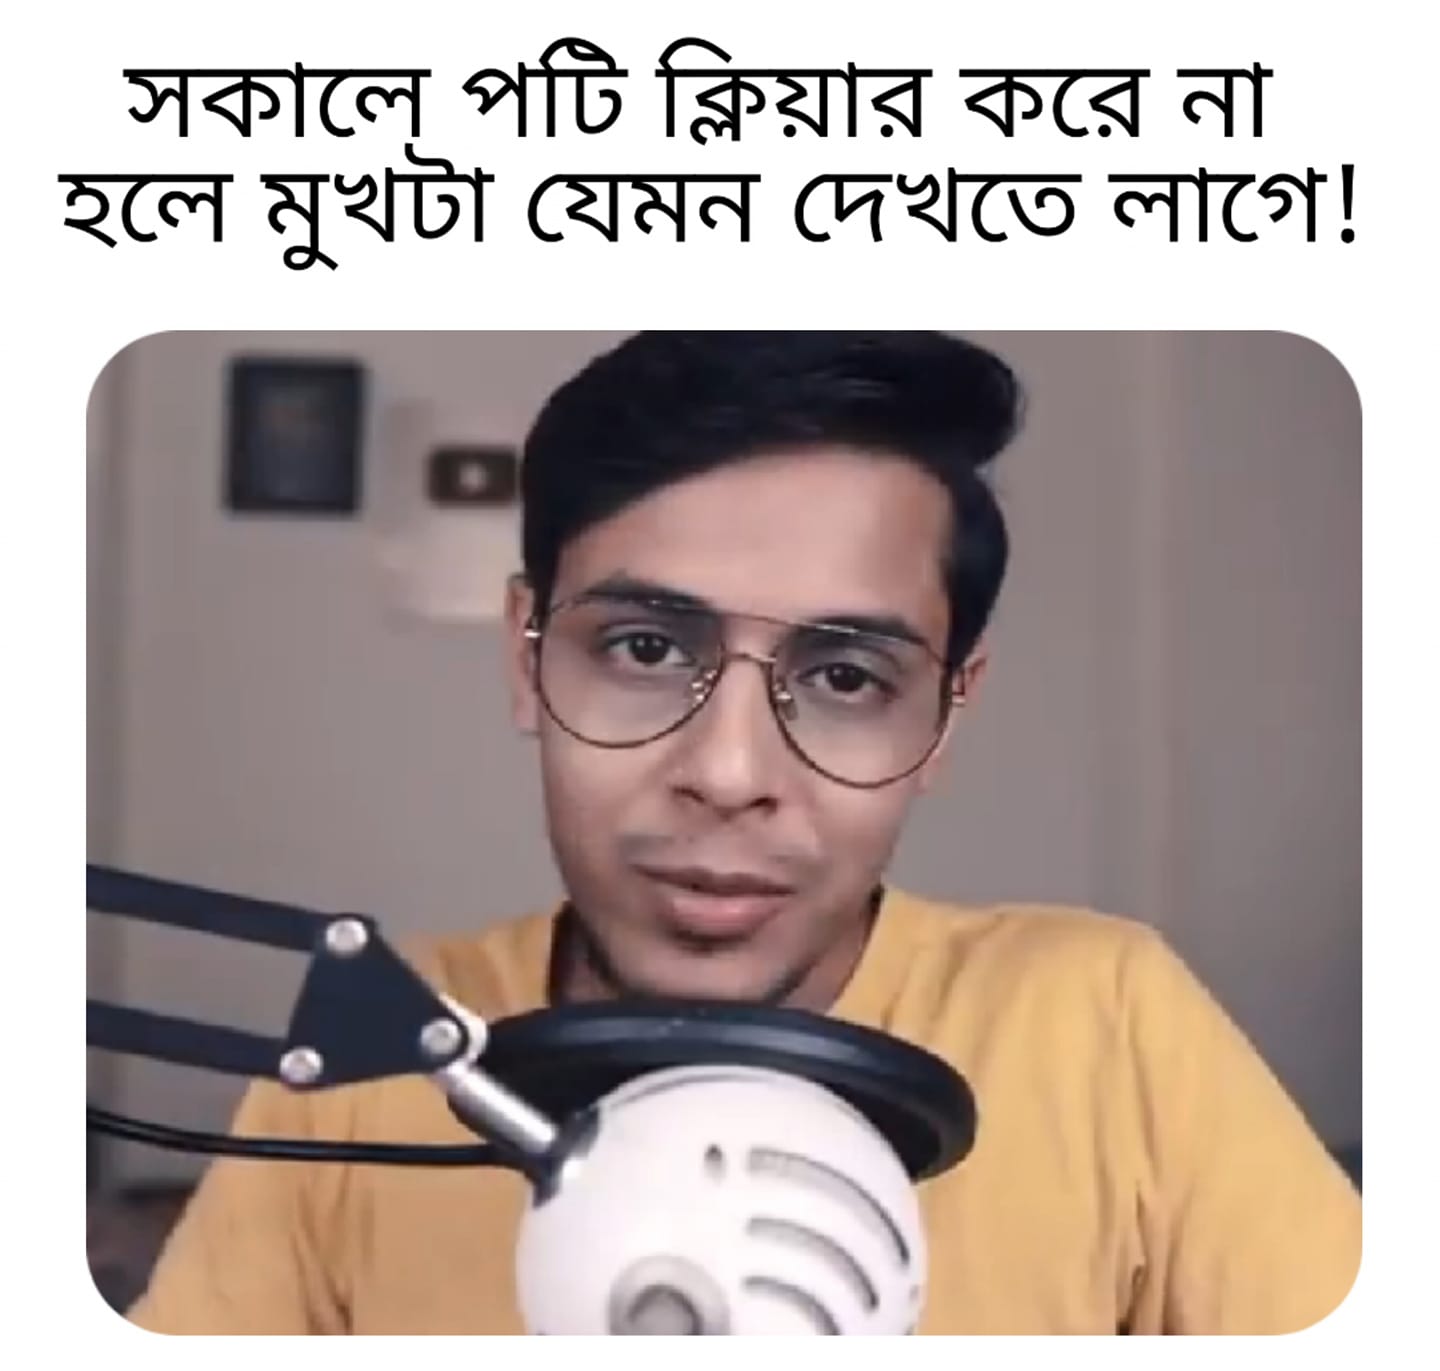
Caption: সকালে পটি ক্লিয়ার করে না হলে মুখটা যেমন দেখতে লাগে !
Label: hate